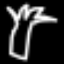
Label: palm tree